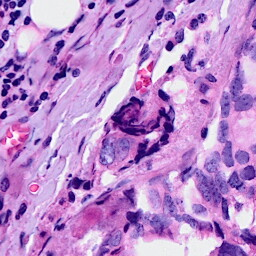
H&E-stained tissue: Breast